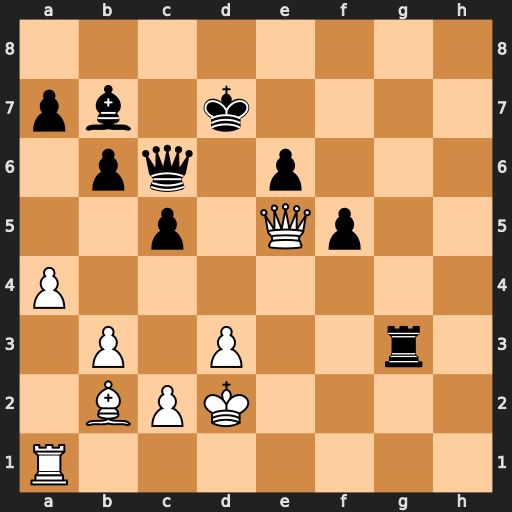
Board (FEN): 8/pb1k4/1pq1p3/2p1Qp2/P7/1P1P2r1/1BPK4/R7
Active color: w
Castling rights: -
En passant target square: -
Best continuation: Qxg3 Qg2+ Qxg2